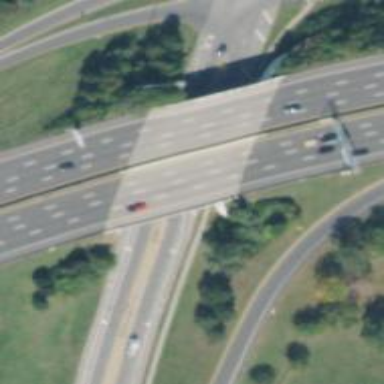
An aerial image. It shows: Bridge over motorway.